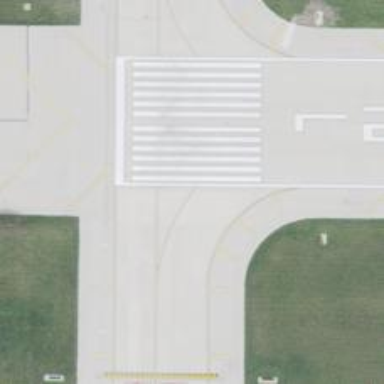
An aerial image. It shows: Image of taxiway at airport.